Question: So, I'm working on a project for my Java class. The objective is to create a basic GUI program that displays Hello World as a string and provides four buttons for manipulating the string. Something like this: <URL>

I haven't even gotten to the manipulation part of the program yet as I can't seem to get my window formatted correctly no matter what I try.
I am able to get my four buttons to display, but everything I have thrown at it to get the JLabel to display Hello World above the buttons is utterly failing me.
This seems so very simple, so I'm afraid there's something obvious I'm missing. I've scoured the web for a week and found lots of info on how to do this in theory, so from what I can understand, this must be a problem with my syntax.
To date I have not found an implementation that does anything along the lines of what I am needing to do. This is driving me crazy and I'm going to go past my due date either way. I just have to have an answer! Thank you so much to anyone who can point me in the right direction!
Here is my code in its current form. I felt like I was getting close with this, but it returns an exception to the console when running. Again, all help is greatly appreciated!
'''
import java.awt.*;
import javax.swing.*;
public class HelloWorld
{
private JButton uppercaseButton;
private JButton lowercaseButton;
private JButton phraseButton;
private JButton resetButton;
private JPanel grid;
public JPanel ButtonGrid()
{
JPanel grid = new JPanel();
grid.setLayout(new GridLayout(2, 2));
uppercaseButton = new JButton("Uppercase");
lowercaseButton = new JButton("Lowercase");
phraseButton = new JButton("New Phrase");
resetButton = new JButton("Reset");
grid.add(uppercaseButton);
grid.add(lowercaseButton);
grid.add(phraseButton);
grid.add(resetButton);
return grid;
}
private static void createAndShowGUI()
{
JFrame frame = new JFrame("THIS IS MY TITLE");
frame.setDefaultCloseOperation(JFrame.EXIT_ON_CLOSE);
JLabel lbl = new JLabel("HELLO WORLD");
lbl.setPreferredSize(new Dimension(175, 100));
frame.getContentPane().add(lbl, BorderLayout.PAGE_START);
ButtonGrid b = new ButtonGrid();
b.setVisible( true );
b.setSize( 300, 200 );
frame.getContentPane().add(b, BorderLayout.CENTER);
frame.pack();
frame.setVisible(true);
}
public static void main( String[] args ){
javax.swing.SwingUtilities.invokeLater(new Runnable() {
public void run() {
createAndShowGUI();
}
});
}
}
'''
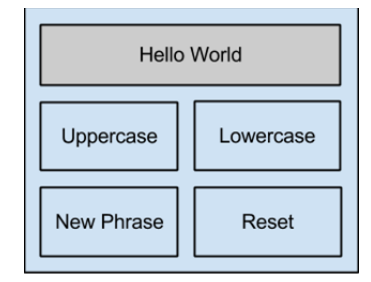
Answer: '''
ButtonGrid b = new ButtonGrid();
'''
ButtonGrid is not a class, it is a method of the HelloWorld class that returns an instance of a 'JPanel'.
So you need to create an instance of the 'HelloWorld' class so you can invoke the method:
'''
HelloWord hw = new HelloWorld()
JPanel b = hw.ButtonGrid();
'''
And since "buttonGrid" is a method is should NOT start with an upper case character so you need to rename the method and then use:
'''
//ButtonGrid b = new ButtonGrid();
HelloWord hw = new HelloWorld()
JPanel b = hw.buttonGrid();
'''